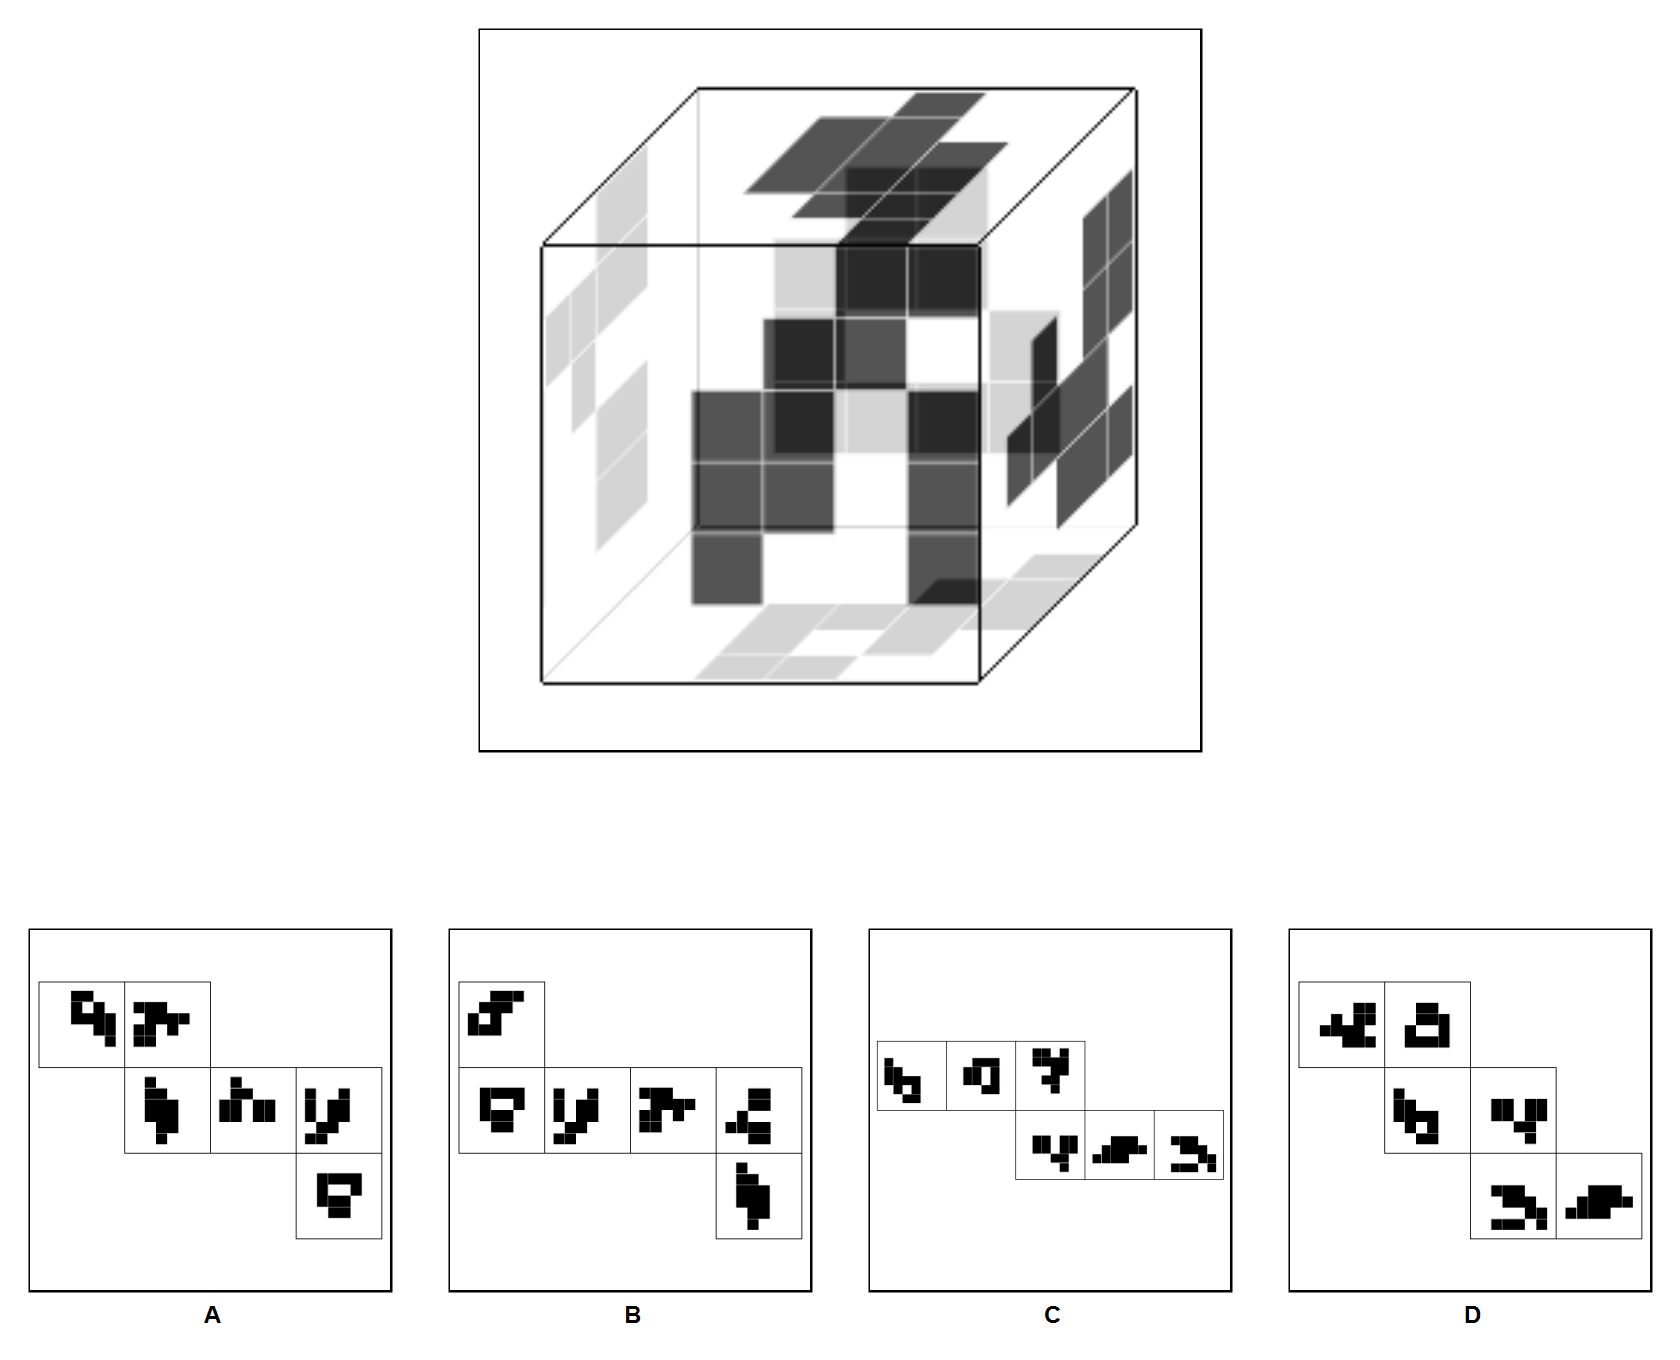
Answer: D